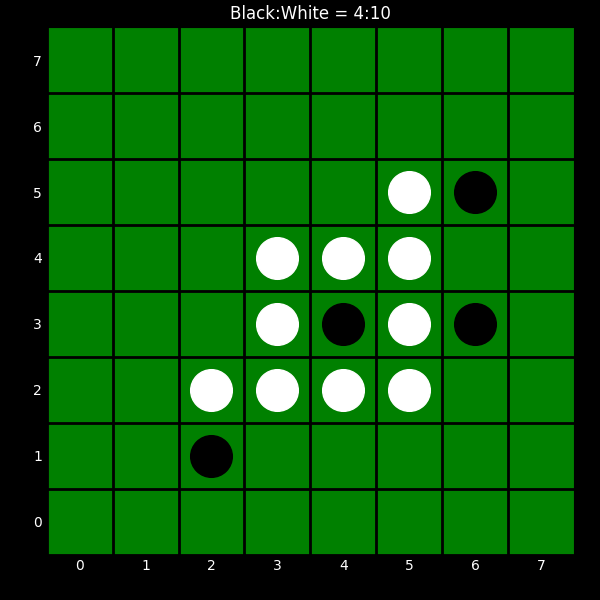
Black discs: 4
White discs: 10